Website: bh-photo
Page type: store-pickup
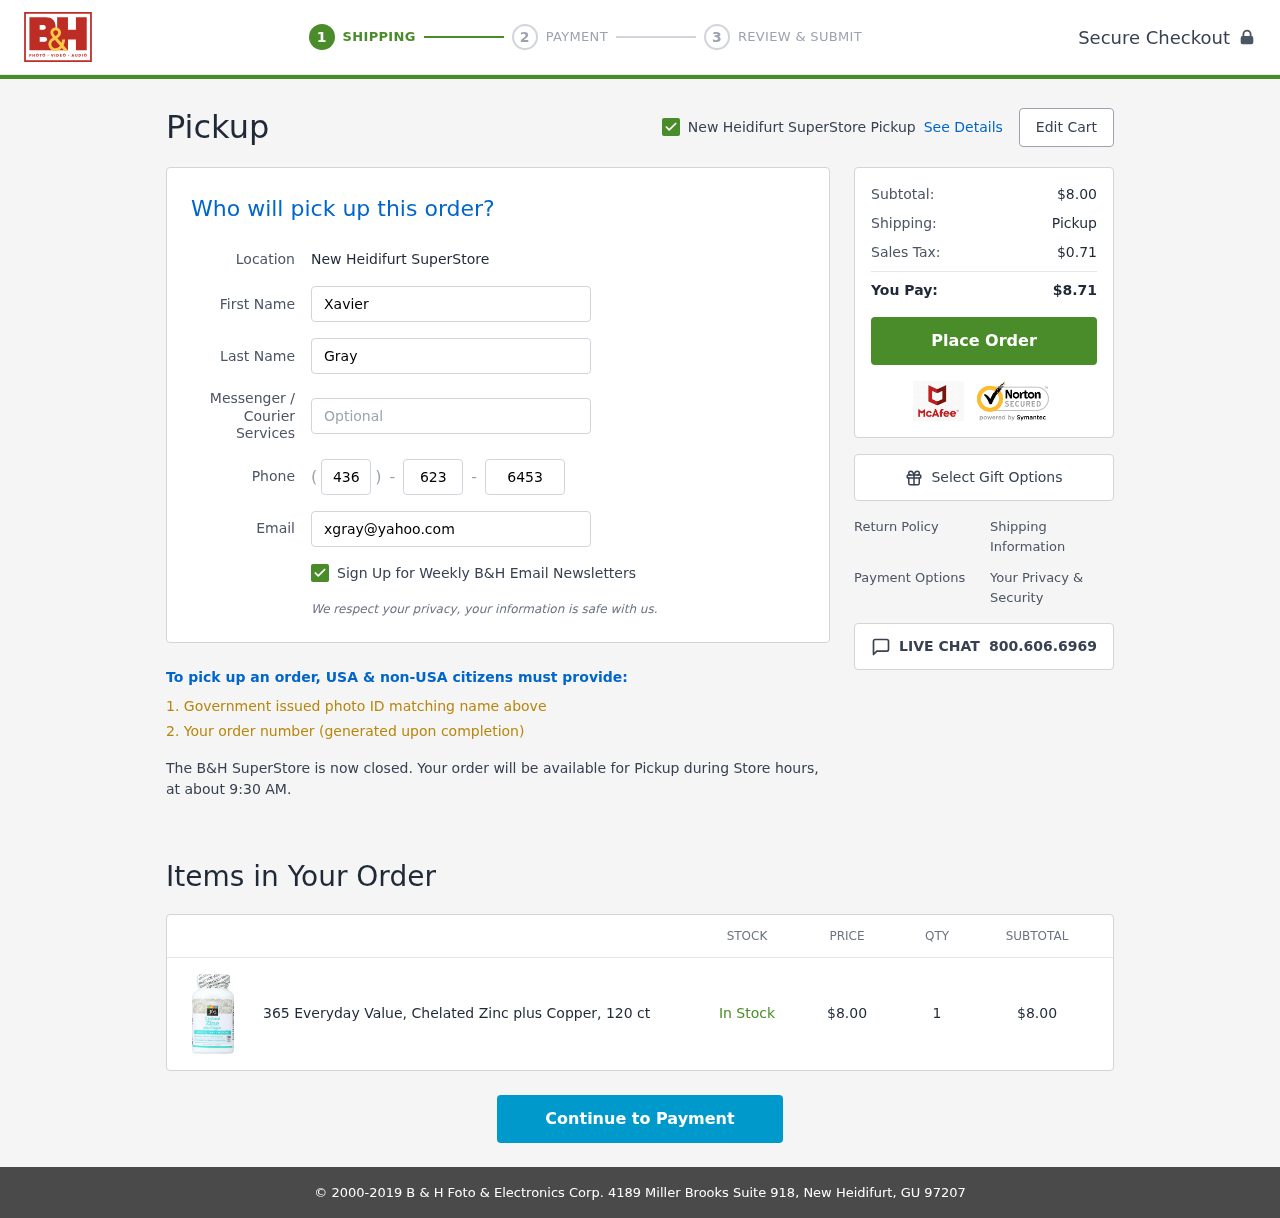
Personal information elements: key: PII_EMAIL
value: xgray@yahoo.com
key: PII_FIRSTNAME
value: Xavier
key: PII_LASTNAME
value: Gray
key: PII_LOCATION1_CITY
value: New Heidifurt SuperStore Pickup
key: PII_LOCATION1_CITY
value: New Heidifurt SuperStore
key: PII_PHONE_AREA
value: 436
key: PII_PHONE_PREFIX
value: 623
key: PII_PHONE_SUFFIX
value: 6453
Product elements: key: PRODUCT1_NAME
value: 365 Everyday Value, Chelated Zinc plus Copper, 120 ct
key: PRODUCT1_PRICE
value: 8
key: PRODUCT1_QUANTITY
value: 1
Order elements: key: ORDER_SUBTOTAL
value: $8.00
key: ORDER_TAX
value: $0.71
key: ORDER_TOTAL
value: $8.71